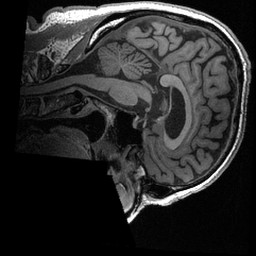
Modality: T1w
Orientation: sagittal
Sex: male
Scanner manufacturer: ge
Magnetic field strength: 3 T
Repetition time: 0.0064 s
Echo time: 0.00281 s